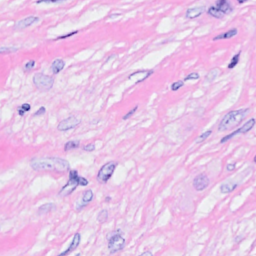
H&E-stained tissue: Breast